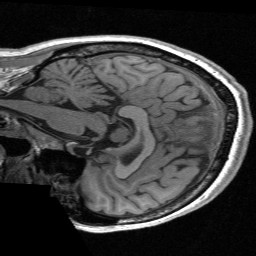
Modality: T1w
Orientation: sagittal
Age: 49
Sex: female